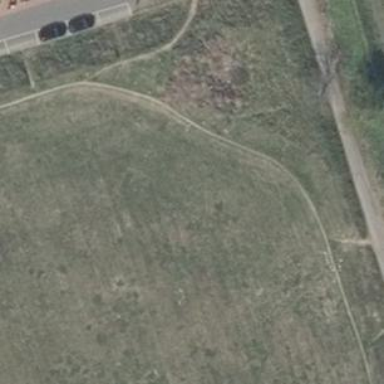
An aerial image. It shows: Path on the ground.